Question: Having caught an exception, how can I programatically obtain (see bottom half of sample screenshot)

Currently I can obtain only string with stack trace.
Let's say I want to create error handling dialog mimicking standard JIT dialog keeping most of its current features, but localize and extend it.
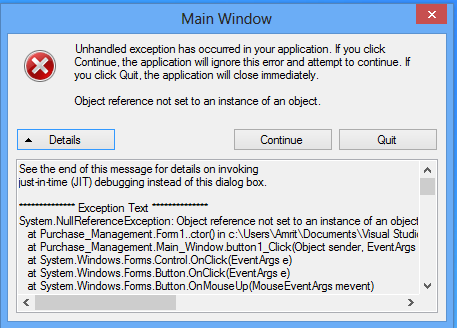
Answer: I don't believe you can get that whole string, so you'll have to assemble it yourself. The Exception Text part is 'Exception.ToString()', and you can get the loaded assemblies from 'AppDomain.CurrentDomain.GetAssemblies()'.